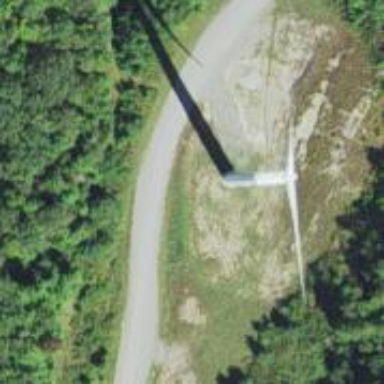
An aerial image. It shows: Wind generator powered by horizontal-axis wind turbine.